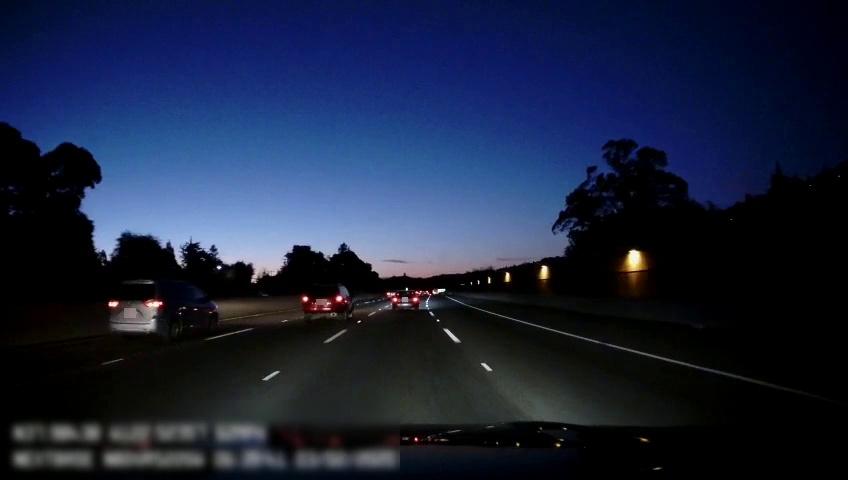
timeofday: Night
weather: Other
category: Drivable Space
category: Vehicles | Car
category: Vehicles | Car
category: Vehicles | SUV
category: Vehicles | SUV
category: Vehicles | Car
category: Lanes | Alternate Lane
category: Lanes | Alternate Lane
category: Lanes | Current Lane
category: Lanes | Current Lane
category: Lanes | Alternate Lane